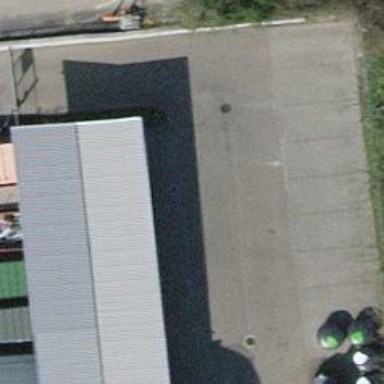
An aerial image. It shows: View of roof of building.